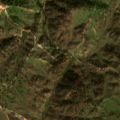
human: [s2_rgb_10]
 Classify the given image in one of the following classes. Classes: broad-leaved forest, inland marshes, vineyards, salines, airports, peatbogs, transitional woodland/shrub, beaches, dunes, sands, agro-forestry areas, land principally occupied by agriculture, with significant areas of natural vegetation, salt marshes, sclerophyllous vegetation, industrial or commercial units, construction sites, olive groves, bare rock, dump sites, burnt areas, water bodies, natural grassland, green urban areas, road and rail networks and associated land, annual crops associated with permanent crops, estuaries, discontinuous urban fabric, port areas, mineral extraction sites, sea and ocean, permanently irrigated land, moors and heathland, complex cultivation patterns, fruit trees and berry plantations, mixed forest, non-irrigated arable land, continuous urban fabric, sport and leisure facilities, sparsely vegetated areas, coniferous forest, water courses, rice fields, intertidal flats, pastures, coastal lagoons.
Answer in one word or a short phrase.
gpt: pastures, agro-forestry areas